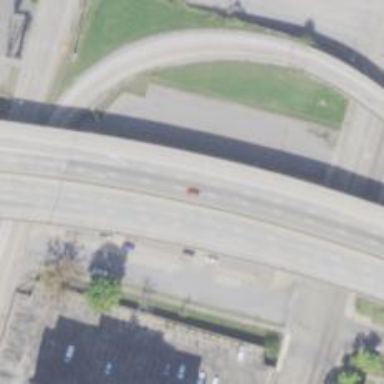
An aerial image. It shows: Bridge over motorway.